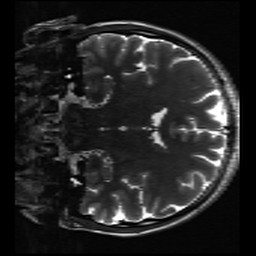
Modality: inplaneT2
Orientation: coronal